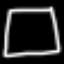
Label: square